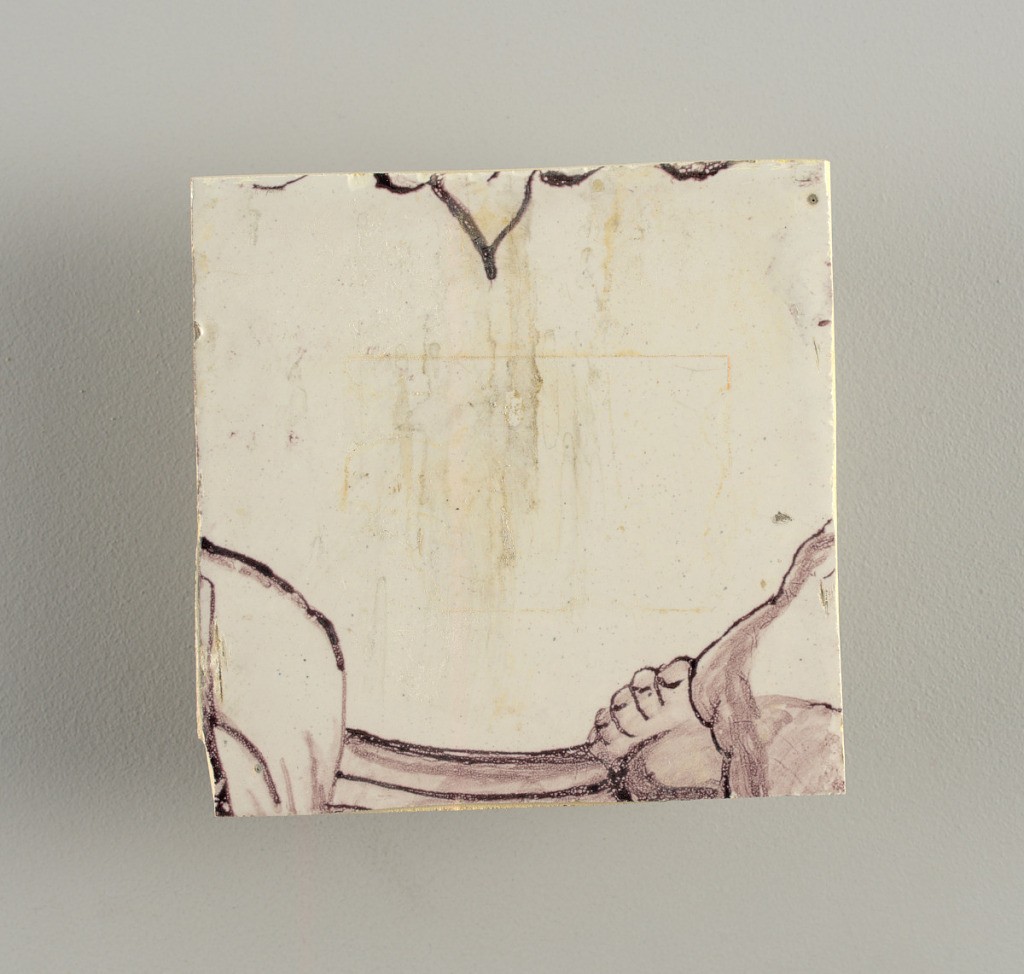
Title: Wall facing
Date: ca. 1725
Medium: tin-glazed earthenware, underglaze
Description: Running design for a frieze or a dado, composed of scrolls of foliage and strapwork, and four repeating motifs--a seated woman in a small upright oval medallion, a putto seated on a rocailled base, and strapwork in axial pattern.  The various panels, A to F, show various repeats of the same design, all being five tiles high and a varying number of tiles wide.